Field crop: maize
Growth stage: 2
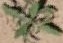
Species: atriplex